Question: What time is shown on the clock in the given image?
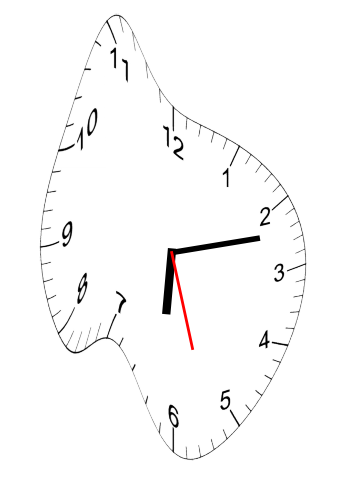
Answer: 06:12:27